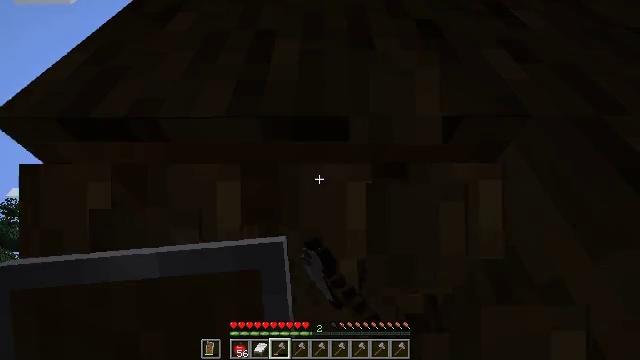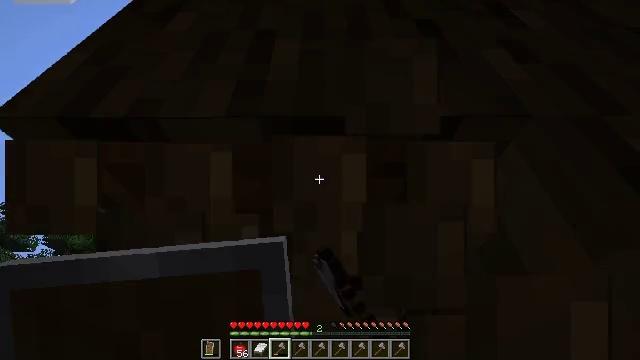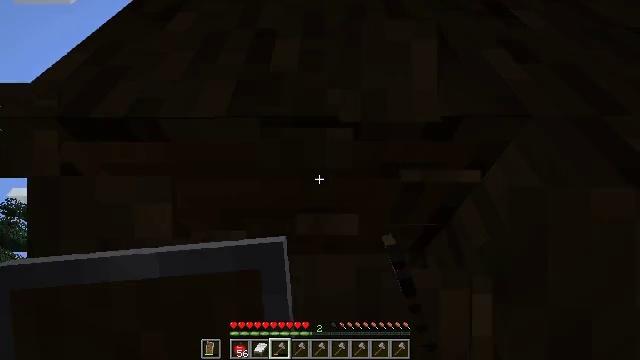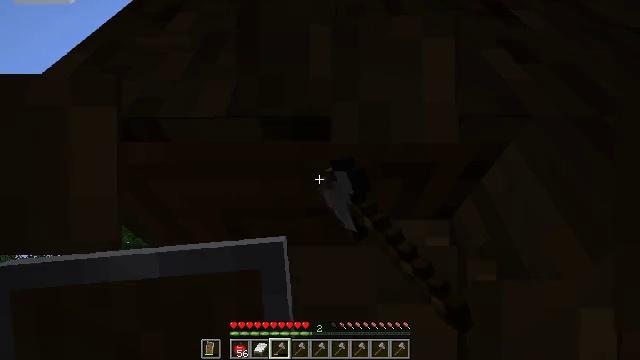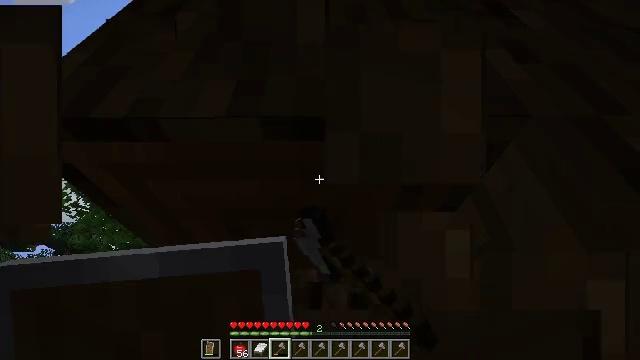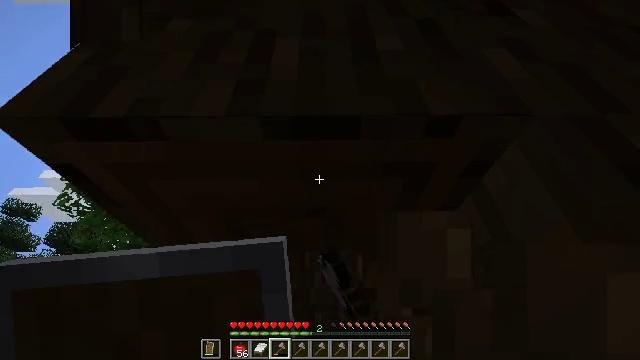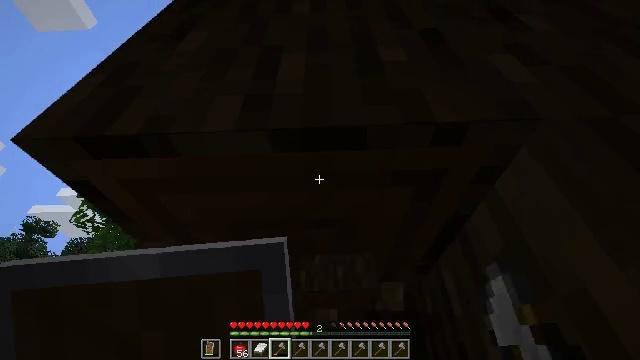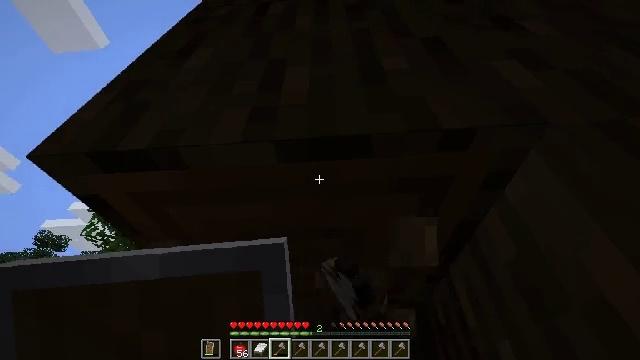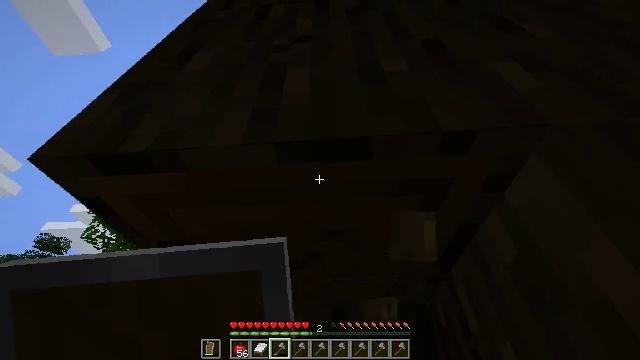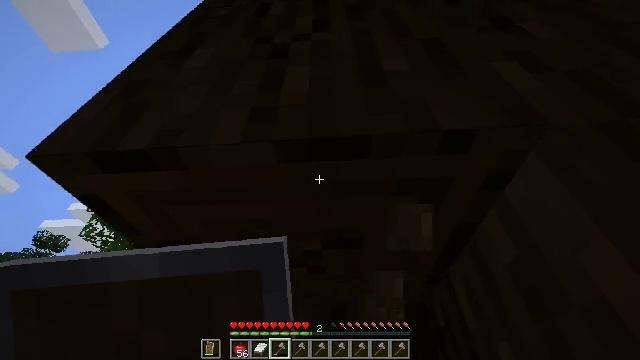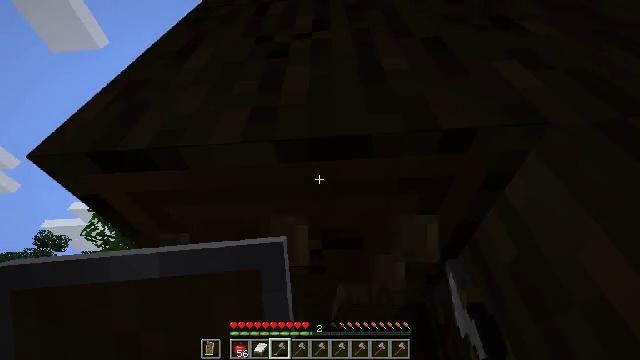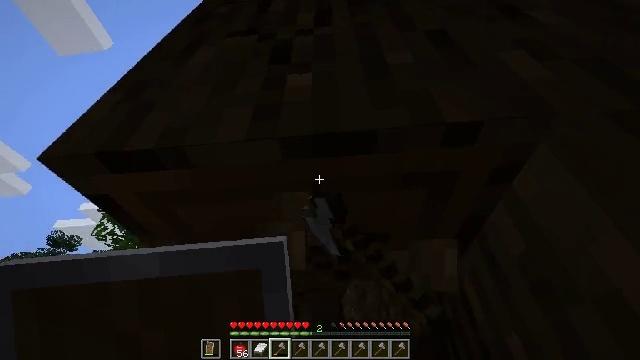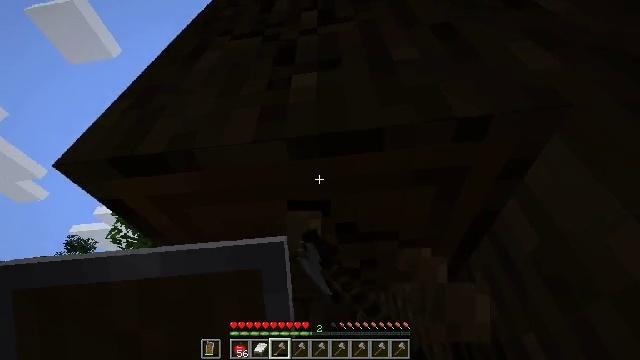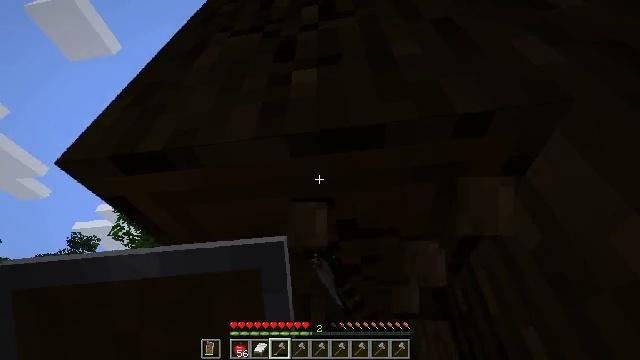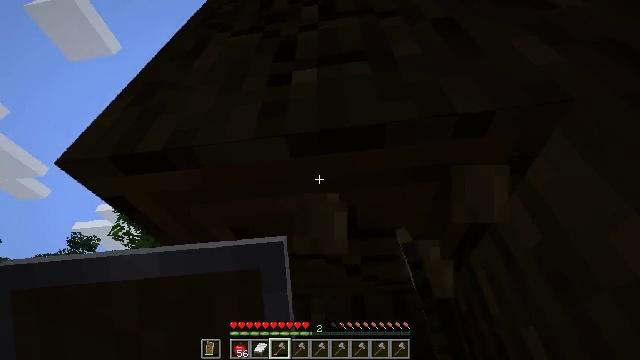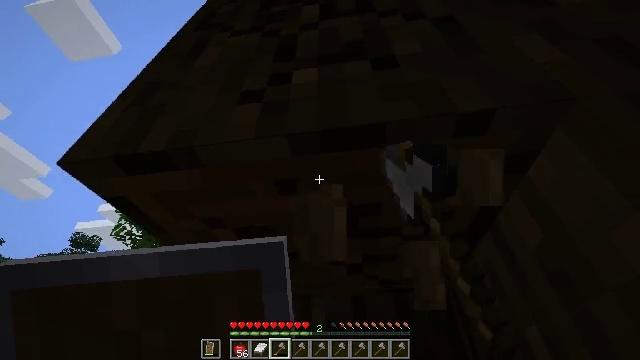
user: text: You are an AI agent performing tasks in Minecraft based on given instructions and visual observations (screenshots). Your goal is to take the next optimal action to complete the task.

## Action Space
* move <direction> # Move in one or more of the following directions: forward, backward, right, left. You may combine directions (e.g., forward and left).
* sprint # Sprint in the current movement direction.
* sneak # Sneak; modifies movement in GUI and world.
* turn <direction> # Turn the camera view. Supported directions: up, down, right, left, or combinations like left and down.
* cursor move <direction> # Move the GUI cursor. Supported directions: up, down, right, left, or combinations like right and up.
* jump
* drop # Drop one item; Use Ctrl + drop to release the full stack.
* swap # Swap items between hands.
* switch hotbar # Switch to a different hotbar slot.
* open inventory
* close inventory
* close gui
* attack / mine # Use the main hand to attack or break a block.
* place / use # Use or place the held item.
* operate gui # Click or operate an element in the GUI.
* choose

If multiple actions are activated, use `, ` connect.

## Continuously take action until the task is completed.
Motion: motion action
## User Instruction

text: Harvest dark oak log for resources.
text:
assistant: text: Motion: attack / mine
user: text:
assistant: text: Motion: attack / mine
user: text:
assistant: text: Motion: attack / mine
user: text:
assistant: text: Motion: attack / mine
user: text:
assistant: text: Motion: attack / mine
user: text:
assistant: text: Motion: turn left and up, attack / mine
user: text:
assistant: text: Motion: turn left and up, attack / mine
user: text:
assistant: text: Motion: attack / mine
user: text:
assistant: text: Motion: attack / mine
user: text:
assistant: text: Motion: attack / mine
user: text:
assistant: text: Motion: turn left, attack / mine
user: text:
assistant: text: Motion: turn left, attack / mine
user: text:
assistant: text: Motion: attack / mine
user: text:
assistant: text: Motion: attack / mine
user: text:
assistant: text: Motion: attack / mine
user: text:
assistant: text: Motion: attack / mine
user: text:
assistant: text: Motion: attack / mine
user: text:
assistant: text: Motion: attack / mine
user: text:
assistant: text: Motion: attack / mine
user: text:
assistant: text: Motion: attack / mine
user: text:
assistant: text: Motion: attack / mine
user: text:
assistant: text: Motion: attack / mine
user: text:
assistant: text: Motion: attack / mine
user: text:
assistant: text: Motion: attack / mine
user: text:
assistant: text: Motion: attack / mine
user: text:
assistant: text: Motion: attack / mine
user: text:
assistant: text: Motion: attack / mine
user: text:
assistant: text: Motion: attack / mine
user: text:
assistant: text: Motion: attack / mine
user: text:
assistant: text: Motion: attack / mine